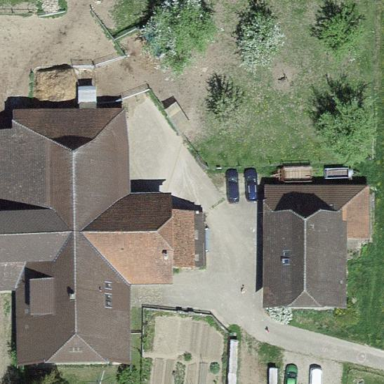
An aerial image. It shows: Farmyard area.